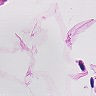
Metastatic tissue present: no